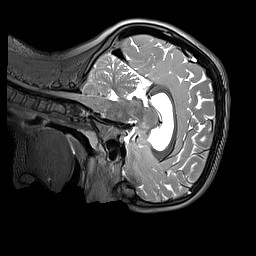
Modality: T2w
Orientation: sagittal
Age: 9
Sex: male
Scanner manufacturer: siemens
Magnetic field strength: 3 T
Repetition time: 3.2 s
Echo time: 0.408 s